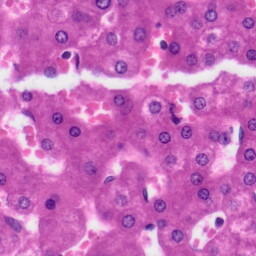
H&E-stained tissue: Liver